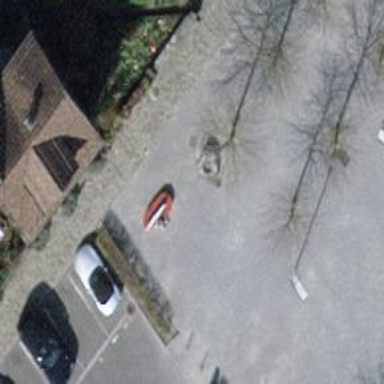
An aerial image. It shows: Red bench.